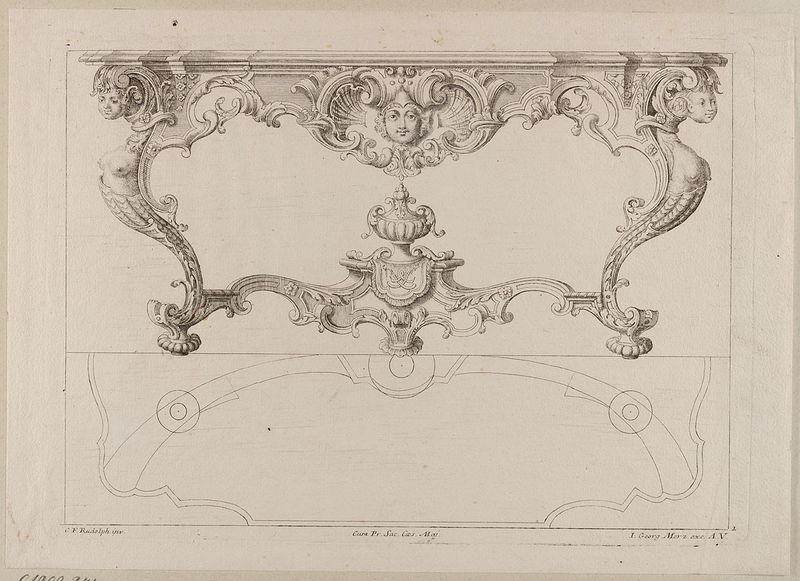
Titel: Grund- und Aufriss eines Tisches, Blatt 2 aus der Folge 'Livre des Tables françoises nouvellement inventées par C.F. Rudolph'
Künstler: Christian Friedrich Rudolph
Standort: Hamburg
Institution: Museum für Kunst und Gewerbe Hamburg
Schlagwörter: tisch, rokoko, papier, grafik, graphik, fotografie, photographie, druckgraphik, druckgrafik, radierung, kunstgewerbe, laubwerk, blattwerk, kunsthandwerk, groteske, rocaille, bandelwerk, style, reproduktionen, industriedesign, druckerzeugnisse, ornamentstich, vorlageblätter, punktiermanier